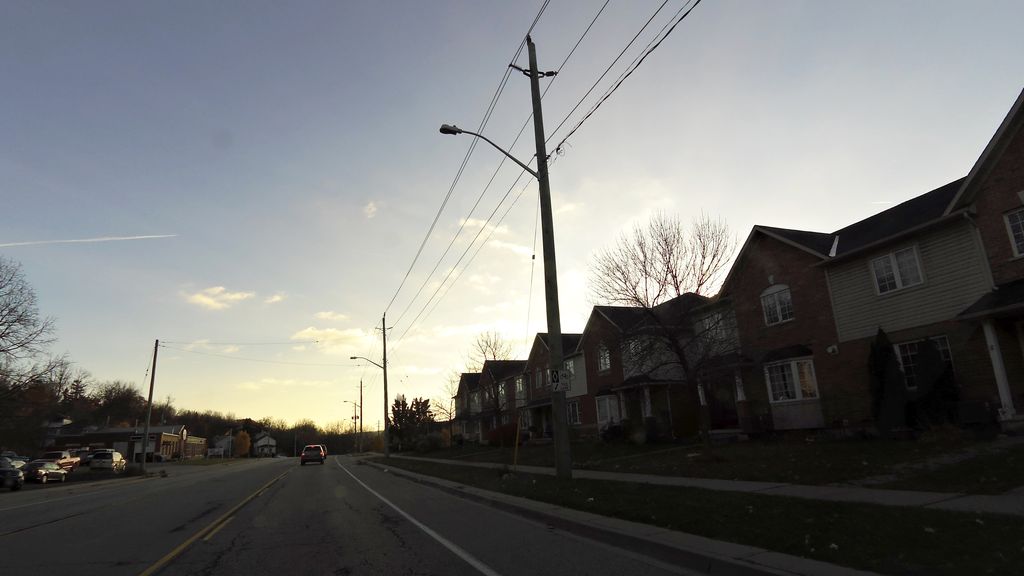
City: kitchener-waterloo